Field crop: maize
Growth stage: 2
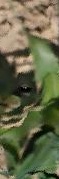
Species: maize